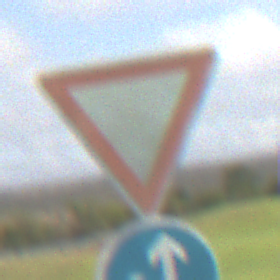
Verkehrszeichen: VorfahrtGewaehren
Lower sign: VorgeschriebeneFahrtrichtungGeradeausOderLinks
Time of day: MorningAfternoon
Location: Outdoor (Nature)
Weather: PartlyCloudy
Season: NotSpecified
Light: Natural